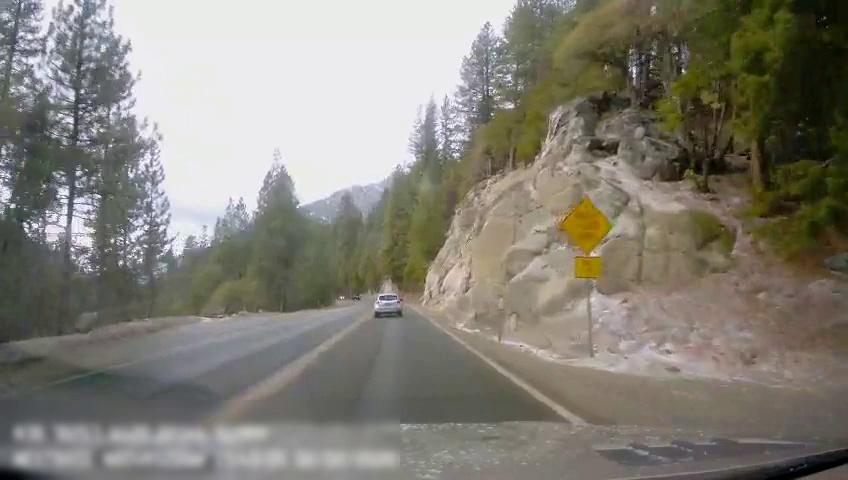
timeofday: Day
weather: Sunny
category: Drivable Space
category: Vehicles | SUV
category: Lanes | Alternate Lane
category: Lanes | Opposite Lane
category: Traffic | Signs
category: Traffic | Signs